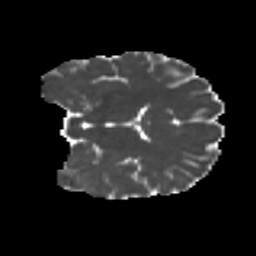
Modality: MD
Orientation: coronal
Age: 23
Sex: female
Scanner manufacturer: ge
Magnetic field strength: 3 T
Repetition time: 7.8 s
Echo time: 0.0606 s